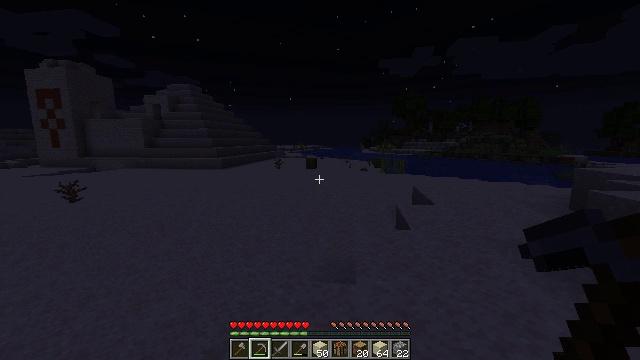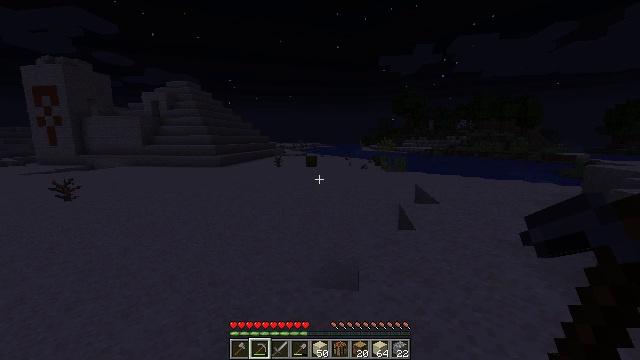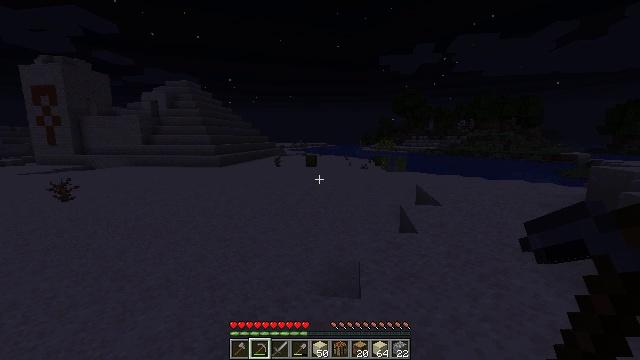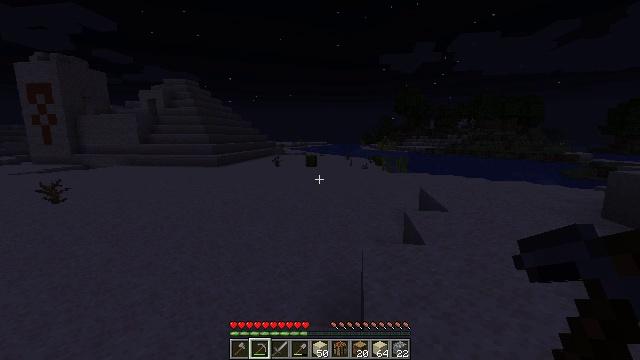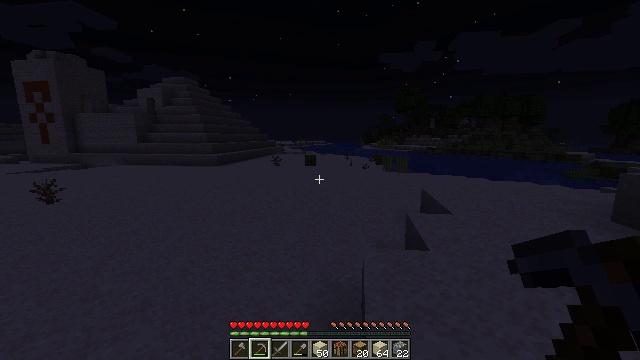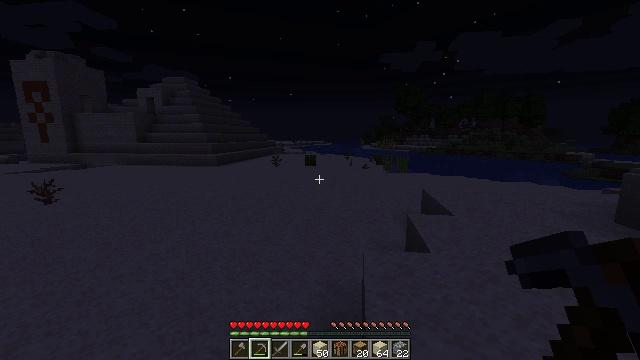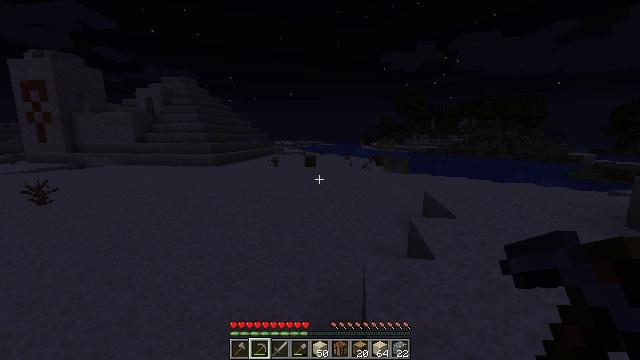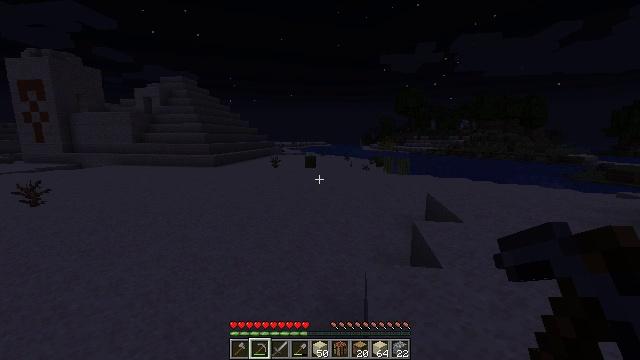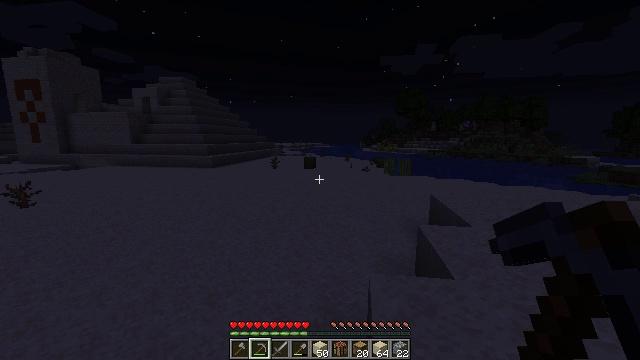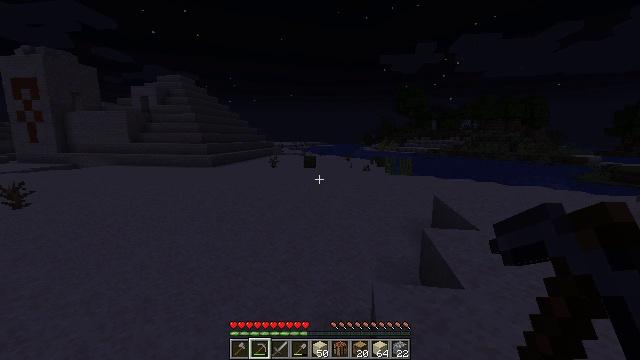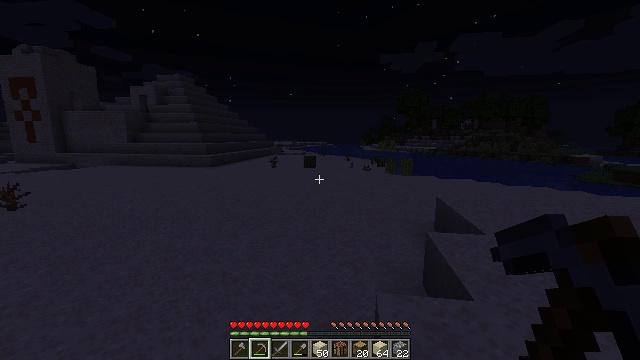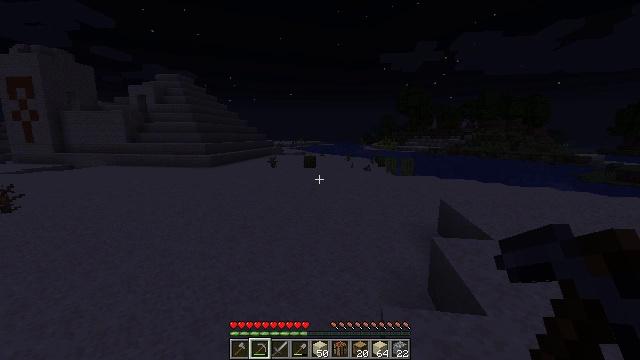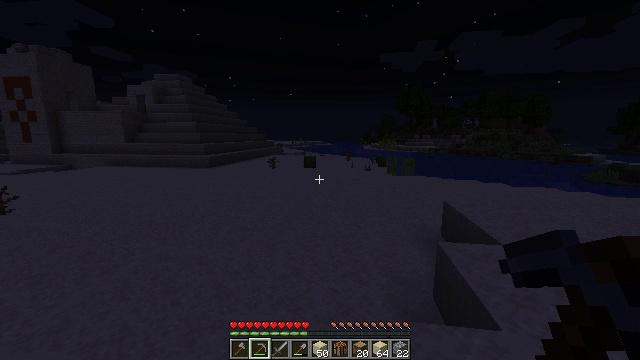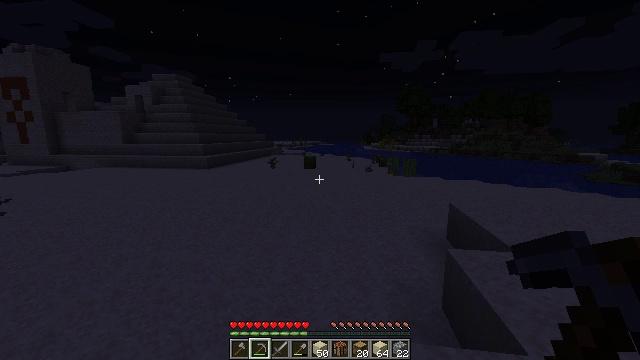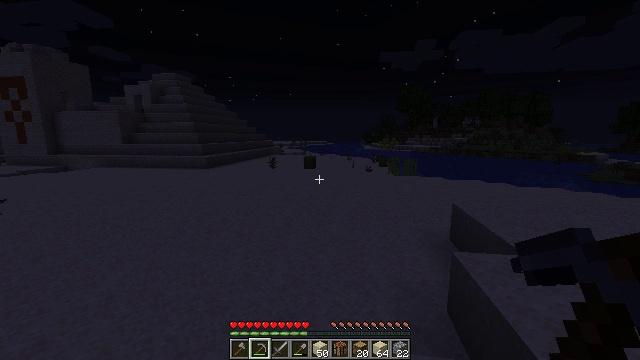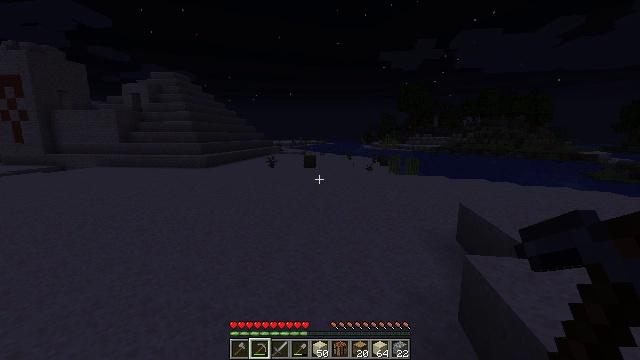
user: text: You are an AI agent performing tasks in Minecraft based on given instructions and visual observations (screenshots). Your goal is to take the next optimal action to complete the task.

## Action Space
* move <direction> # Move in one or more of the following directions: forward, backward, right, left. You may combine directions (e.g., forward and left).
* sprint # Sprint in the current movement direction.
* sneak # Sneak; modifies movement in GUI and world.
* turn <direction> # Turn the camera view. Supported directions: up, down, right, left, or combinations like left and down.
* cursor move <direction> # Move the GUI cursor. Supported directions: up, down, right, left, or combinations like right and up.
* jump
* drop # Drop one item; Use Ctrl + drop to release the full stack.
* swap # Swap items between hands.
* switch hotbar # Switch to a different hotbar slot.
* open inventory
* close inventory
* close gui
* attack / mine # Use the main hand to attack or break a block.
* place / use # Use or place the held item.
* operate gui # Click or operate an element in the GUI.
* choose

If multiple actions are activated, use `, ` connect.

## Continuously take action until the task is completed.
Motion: motion action
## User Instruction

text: Mine cactus from the desert.
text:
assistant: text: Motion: move forward
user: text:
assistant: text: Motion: move forward
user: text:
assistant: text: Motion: move forward
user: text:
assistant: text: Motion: move forward
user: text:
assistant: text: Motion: move forward
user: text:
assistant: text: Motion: move forward
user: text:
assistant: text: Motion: move forward
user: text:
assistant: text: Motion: move forward
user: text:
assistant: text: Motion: move forward
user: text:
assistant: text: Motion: move forward
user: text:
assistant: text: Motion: move forward
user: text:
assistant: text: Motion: move forward
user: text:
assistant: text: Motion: move forward
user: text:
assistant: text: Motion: move forward
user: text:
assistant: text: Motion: move forward
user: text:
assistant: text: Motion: move forward
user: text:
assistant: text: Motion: move forward
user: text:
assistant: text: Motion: move forward
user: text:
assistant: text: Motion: move forward
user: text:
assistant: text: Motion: move forward
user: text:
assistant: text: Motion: move forward
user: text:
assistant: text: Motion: move forward
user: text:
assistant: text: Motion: move forward
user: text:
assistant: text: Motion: move forward
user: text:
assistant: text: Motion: move forward
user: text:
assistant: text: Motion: move forward
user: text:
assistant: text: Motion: move forward
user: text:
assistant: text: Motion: move forward
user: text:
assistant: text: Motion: move forward
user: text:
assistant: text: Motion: move forward